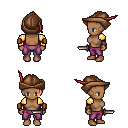
a pixel art fantasy rpg character, female body template, human, dark skin, gold arm armor, magenta pants, red long mohawk hairstyle, leather cap, leather bracers, dagger, four views (front, back, left, right), 2x2 character sprite sheet, small pixel art, hard edges, no anti-aliasing